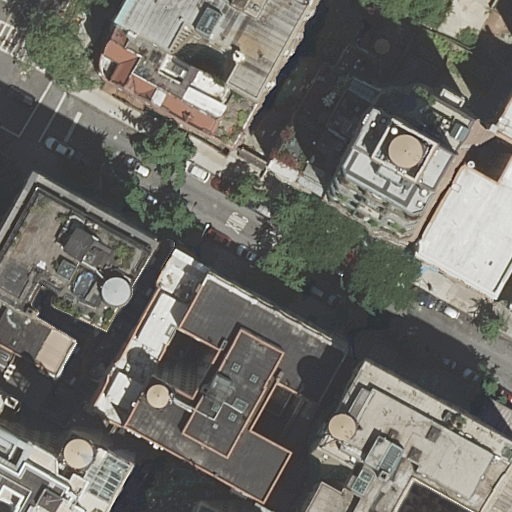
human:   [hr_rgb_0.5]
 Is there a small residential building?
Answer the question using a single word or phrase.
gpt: yes

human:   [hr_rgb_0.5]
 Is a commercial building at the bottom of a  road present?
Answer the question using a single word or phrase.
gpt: no

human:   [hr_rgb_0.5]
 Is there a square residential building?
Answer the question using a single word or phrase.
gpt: no

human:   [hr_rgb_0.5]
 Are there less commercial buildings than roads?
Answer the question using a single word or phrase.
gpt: yes

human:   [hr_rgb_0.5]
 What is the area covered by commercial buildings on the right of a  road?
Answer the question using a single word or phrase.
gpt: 0m2

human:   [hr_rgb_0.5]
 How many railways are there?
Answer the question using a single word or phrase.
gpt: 0

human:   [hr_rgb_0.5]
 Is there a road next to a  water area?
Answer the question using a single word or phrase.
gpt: no

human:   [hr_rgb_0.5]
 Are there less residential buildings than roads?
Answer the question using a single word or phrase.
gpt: no

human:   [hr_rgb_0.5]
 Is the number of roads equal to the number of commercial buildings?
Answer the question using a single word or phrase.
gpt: no

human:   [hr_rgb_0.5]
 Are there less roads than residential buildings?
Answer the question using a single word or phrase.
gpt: yes

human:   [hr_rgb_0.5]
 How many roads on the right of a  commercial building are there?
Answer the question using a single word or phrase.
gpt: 0

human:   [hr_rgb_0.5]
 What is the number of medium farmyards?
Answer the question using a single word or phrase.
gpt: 0

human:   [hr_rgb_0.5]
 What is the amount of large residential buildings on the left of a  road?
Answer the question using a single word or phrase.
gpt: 1

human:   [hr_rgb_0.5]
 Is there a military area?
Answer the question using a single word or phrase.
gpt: no

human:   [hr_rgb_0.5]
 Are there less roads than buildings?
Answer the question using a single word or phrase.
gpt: yes

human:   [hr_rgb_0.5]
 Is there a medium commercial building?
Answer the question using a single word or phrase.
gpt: no

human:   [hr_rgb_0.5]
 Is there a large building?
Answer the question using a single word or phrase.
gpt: yes

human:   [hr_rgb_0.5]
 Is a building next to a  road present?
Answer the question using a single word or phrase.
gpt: yes

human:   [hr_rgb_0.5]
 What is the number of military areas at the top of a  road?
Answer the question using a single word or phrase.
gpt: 0

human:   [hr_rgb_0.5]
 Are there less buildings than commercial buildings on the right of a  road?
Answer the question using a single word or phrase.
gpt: no

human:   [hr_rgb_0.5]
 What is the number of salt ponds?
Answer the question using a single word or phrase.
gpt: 0

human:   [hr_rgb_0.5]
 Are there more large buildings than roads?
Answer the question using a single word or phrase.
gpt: yes

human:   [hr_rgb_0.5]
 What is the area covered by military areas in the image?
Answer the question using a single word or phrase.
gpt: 0m2

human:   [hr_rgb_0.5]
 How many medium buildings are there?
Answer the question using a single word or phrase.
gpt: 5

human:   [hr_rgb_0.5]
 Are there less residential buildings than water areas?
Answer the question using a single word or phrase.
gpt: no

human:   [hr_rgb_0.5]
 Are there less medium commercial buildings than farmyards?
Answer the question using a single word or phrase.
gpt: no

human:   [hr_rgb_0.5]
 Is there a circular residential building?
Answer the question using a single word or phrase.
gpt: no

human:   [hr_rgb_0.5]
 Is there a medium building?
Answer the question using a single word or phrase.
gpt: yes

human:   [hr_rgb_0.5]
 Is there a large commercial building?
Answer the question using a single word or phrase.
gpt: no

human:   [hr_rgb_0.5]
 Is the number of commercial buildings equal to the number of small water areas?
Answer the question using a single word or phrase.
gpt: yes

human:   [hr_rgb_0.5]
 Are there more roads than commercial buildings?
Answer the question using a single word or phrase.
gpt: yes

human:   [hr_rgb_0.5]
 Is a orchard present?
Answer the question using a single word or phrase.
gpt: no

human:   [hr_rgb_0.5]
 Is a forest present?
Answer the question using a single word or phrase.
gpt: no

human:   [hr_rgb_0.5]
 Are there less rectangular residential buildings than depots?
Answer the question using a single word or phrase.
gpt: no

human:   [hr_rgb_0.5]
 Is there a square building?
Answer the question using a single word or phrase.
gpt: no

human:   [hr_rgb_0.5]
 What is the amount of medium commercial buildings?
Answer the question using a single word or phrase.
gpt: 0